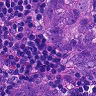
Metastatic tissue present: yes